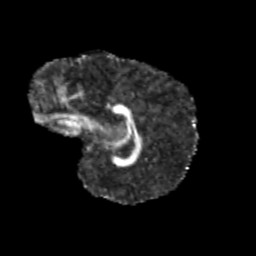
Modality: FA
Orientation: sagittal
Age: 9
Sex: female
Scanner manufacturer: siemens
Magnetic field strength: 3 T
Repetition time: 3.8 s
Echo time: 0.07 s